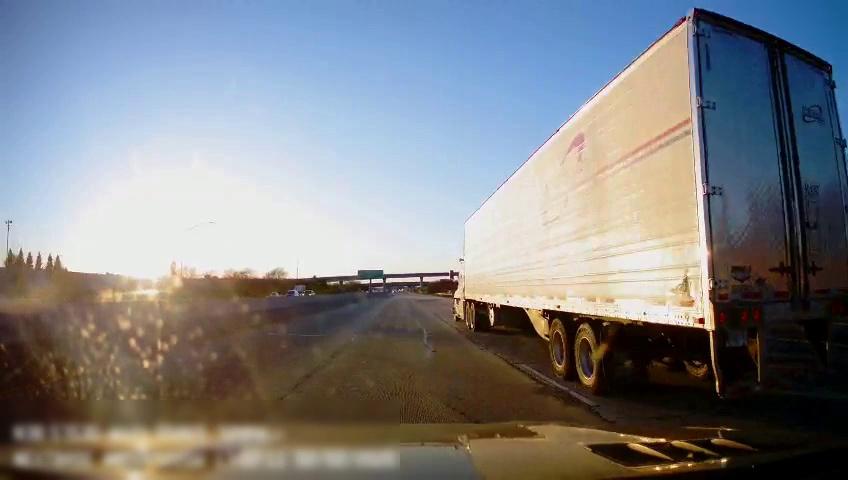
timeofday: Day
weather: Sunny
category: Drivable Space
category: Vehicles | Truck
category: Vehicles | Truck
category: Vehicles | SUV
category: Vehicles | Car
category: Lanes | Alternate Lane
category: Lanes | Current Lane
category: Lanes | Current Lane
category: Lanes | Alternate Lane
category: Traffic | Signs